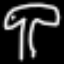
Label: mushroom